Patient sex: M
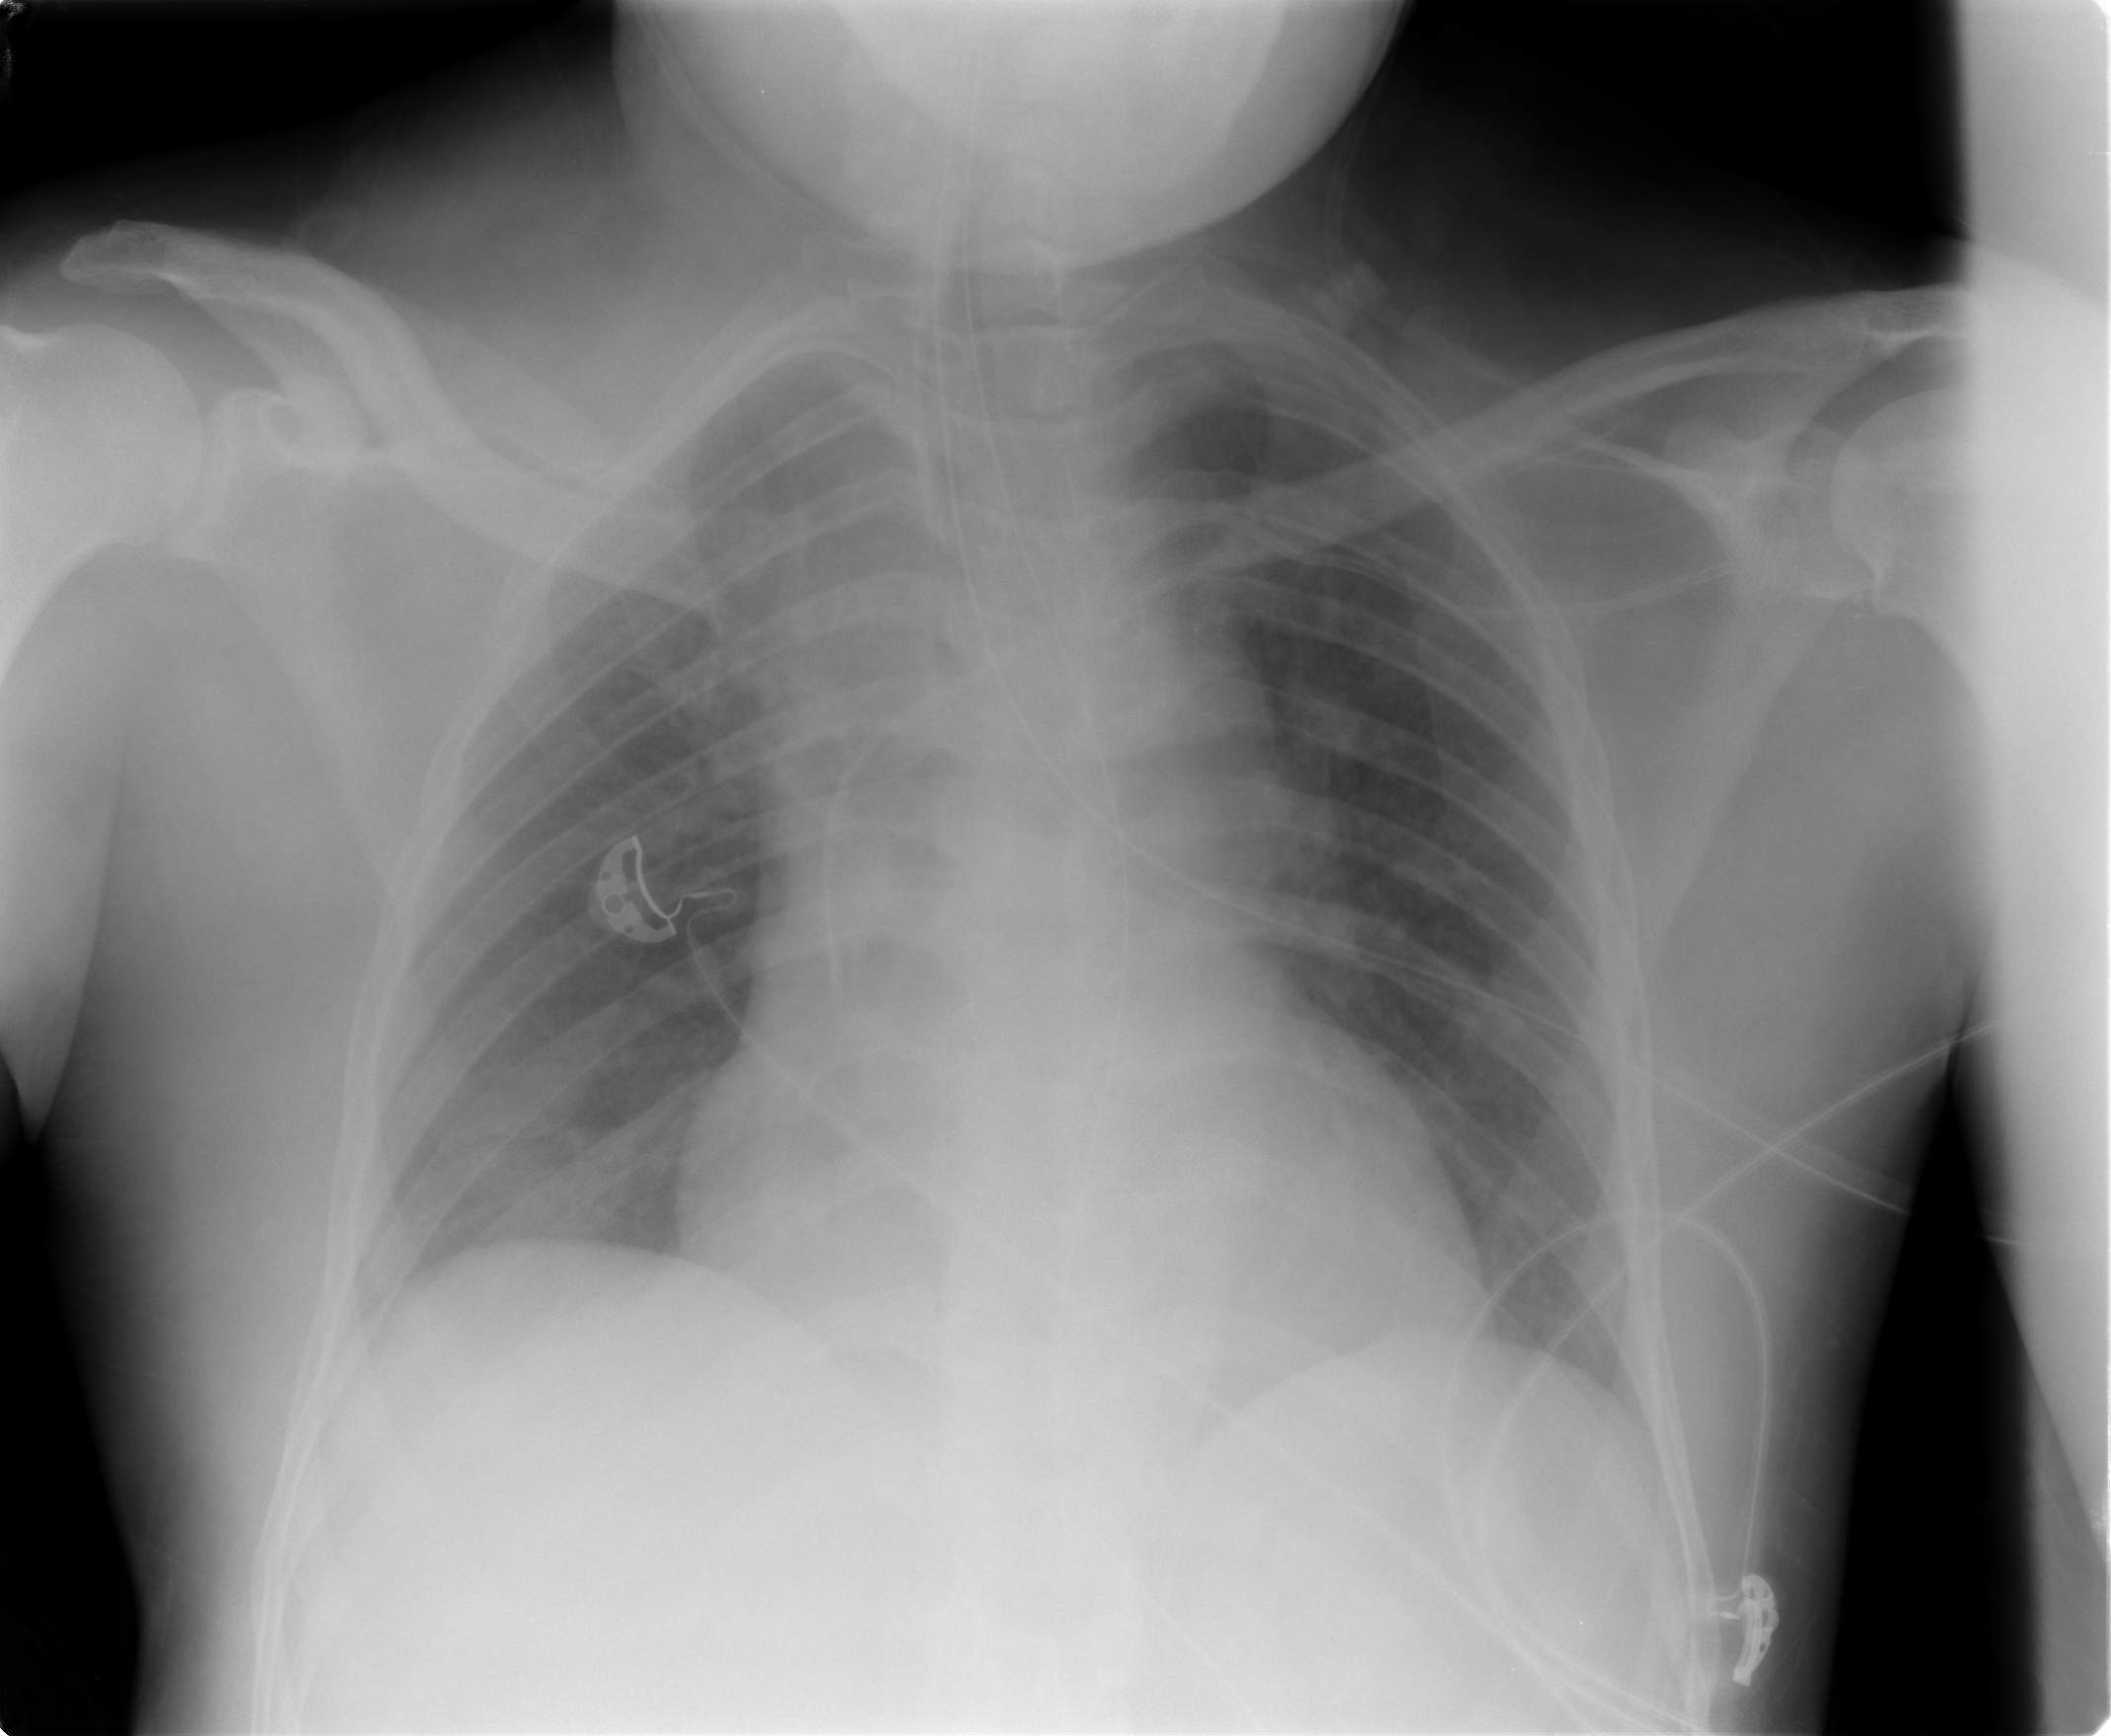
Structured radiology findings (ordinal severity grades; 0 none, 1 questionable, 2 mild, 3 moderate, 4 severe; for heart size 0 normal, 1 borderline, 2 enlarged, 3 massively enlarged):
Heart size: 0
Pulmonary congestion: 0
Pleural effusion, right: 1
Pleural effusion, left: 0
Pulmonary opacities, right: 0
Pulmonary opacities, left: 0
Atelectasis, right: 0
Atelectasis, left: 0